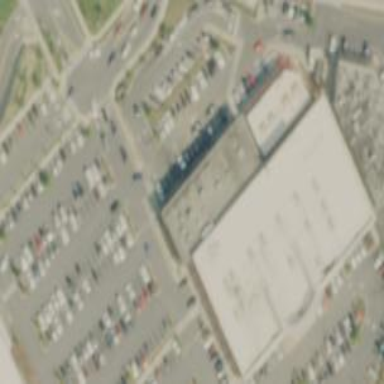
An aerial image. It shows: Retail building.